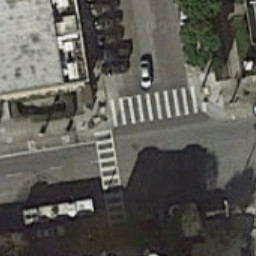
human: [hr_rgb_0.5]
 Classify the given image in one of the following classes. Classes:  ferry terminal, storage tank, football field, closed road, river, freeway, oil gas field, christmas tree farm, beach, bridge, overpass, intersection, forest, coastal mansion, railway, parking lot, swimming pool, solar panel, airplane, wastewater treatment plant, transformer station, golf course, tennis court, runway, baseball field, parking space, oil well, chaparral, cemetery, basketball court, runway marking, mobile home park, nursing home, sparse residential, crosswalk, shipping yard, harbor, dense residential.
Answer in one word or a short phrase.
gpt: crosswalk